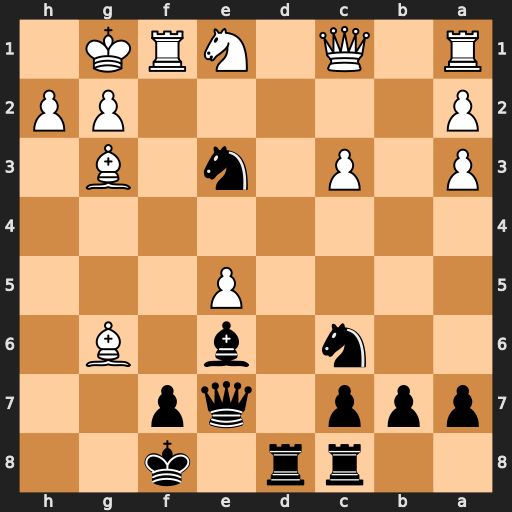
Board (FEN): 2rr1k2/ppp1qp2/2n1b1B1/4P3/8/P1P1n1B1/P5PP/R1Q1NRK1
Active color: b
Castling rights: -
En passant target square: -
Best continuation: Nxf1 Qh6+ Ke8 Qh8+ Qf8